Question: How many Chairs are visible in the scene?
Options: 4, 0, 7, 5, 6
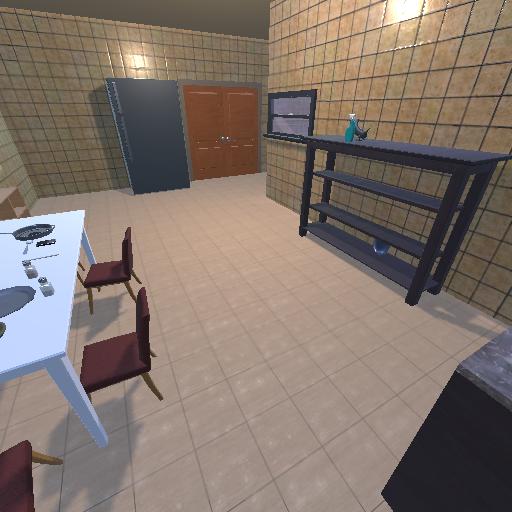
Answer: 4